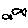
Label: fish